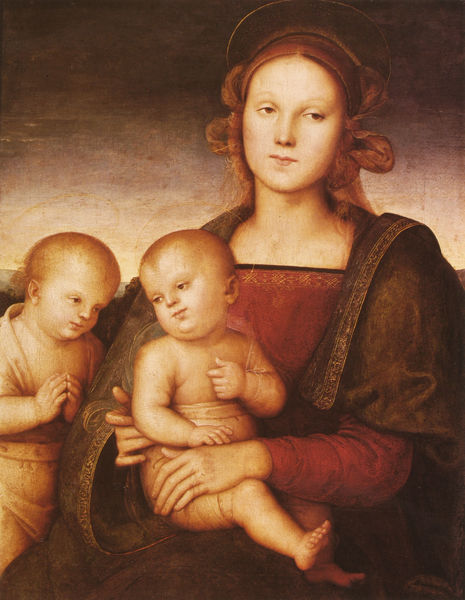
Titel: Maria mit Kind und Johannes d. Täufer als Kind
Künstler: Pietro Perugino
Standort: Frankfurt (am Main)
Institution: Das Städel, Städelsches Kunstinstitut und Städtische Galerie
Schlagwörter: baum, blau, dunkel, gemälde, hand, himmel, kopf, körper, nackt, schatten, umhang, wolken, bäume, gelb, grün, landschaft, ocker, sitzen, abend, ausschnitt, braun, brust, finger, frau, frisur, geste, grau, haar, hell, hintergrund, hut, kleid, licht, mund, nase, weiss, blick, rot, tuch, wolke, beige, gespräch, haube, malerei, muster, schleife, blond, hemd, jung, kappe, arm, arme, augen, barock, blass, bluse, falten, gesicht, haarschmuck, halten, inkarnat, johannes, kleidung, kragen, samt, täufer, ärmel, hals, hände, portrait, porträt, dämmerung, erde, ferne, horizont, morgen, kirche, bestickt, gewand, gold, haare, mantel, sitzend, stickerei, stoff, tücher, drei, familie, kind, mutter, saum, tochter, borte, frontal, haarreif, kinn, locken, ohren, renaissance, rosa, sanft, schön, wald, zart, kinder, rund, bewölkt, lächeln, füße, liebe, düster, italien, zwei, haltung, jungen, knaben, lila, klein, baby, drehen, haarband, bordüre, dick, gefaltet, zopf, grübchen, glatze, ornamente, festhalten, stimmung, bauch, platte, junge, schoß, zehen, zeigen, abendrot, fett, rit, rothaarig, beinchen, barfuss, knabe, fuss, bruan, glaube, religion, himmeö, babys, fus, stilisiert, beten, gebet, kleinkind, zuneigung, schläfe, heiligenschein, gefaltete hände, blickrichtung, nimbus, christus, fusssohle, jesus, pieta, versonnen, rötlich, zugewandt, himel, heilige, anbeten, antel, brüder, haarschleife, porträit, bänder, heilig, maria, madonna, anbetung, betend, gloriole, mutter gottes, drehung, babies, tunika, deutschrömer, sohn, ikone, ärmchen, abendlicht, speck, säugling, anblicken, händchen, heilige familie, jesuskind, tondi, untergewand, johannes der täufer, maria mit kind, chön, heiligenscheine, mutterliebe, pausbacken, lieblich, bellini, babyspeck, zwillinge, frührenaissance, güte, gewans, füsschen, feist, windel, christuskind, dich, flaum, numbus, colore, gottessohn, weite ärmel, renaiisance, goldbordüre, kanbe, goldstickerei, raphael, aureola, beziehung, götze, zweites kind, jseus, fussohle, june, gesichts, perugino, johannesknabe, blonde maria, deutschröner, dickes baby, frenschaft, gebt, geefltet, glodstickerei, heillig, jonny, kopfwendung, lod, mutterlieb, rrenaicance, scoss, weiter mantel, weitschweifend, teilige, insigne, marienbildnis, manteömund, babtist